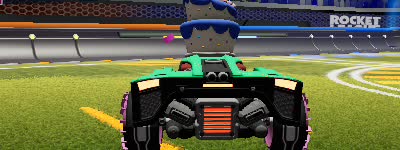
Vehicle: breakout